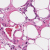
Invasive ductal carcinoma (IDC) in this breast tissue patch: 0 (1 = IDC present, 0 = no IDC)